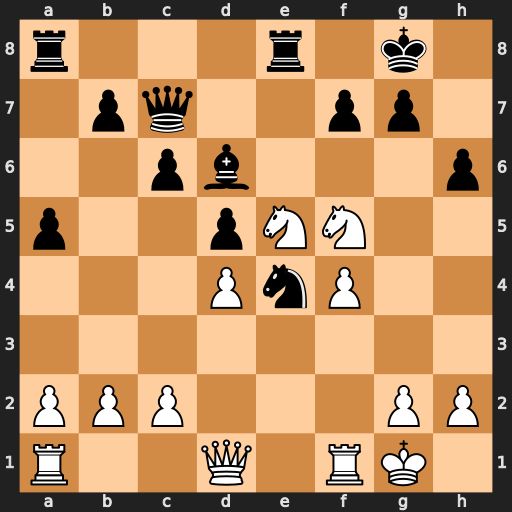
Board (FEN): r3r1k1/1pq2pp1/2pb3p/p2pNN2/3PnP2/8/PPP3PP/R2Q1RK1
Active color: w
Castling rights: -
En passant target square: -
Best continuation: Qg4 Bxe5 fxe5